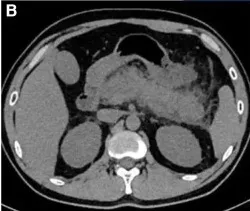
Urgent abdominal computed tomography (CT) scan upon admission showed multiple gallstones in the gallbladder and acute pancreatitis. The swelling of the pancreas with peri-pancreatic exudation and liquid collection.
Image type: radiology (ct)